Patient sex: M
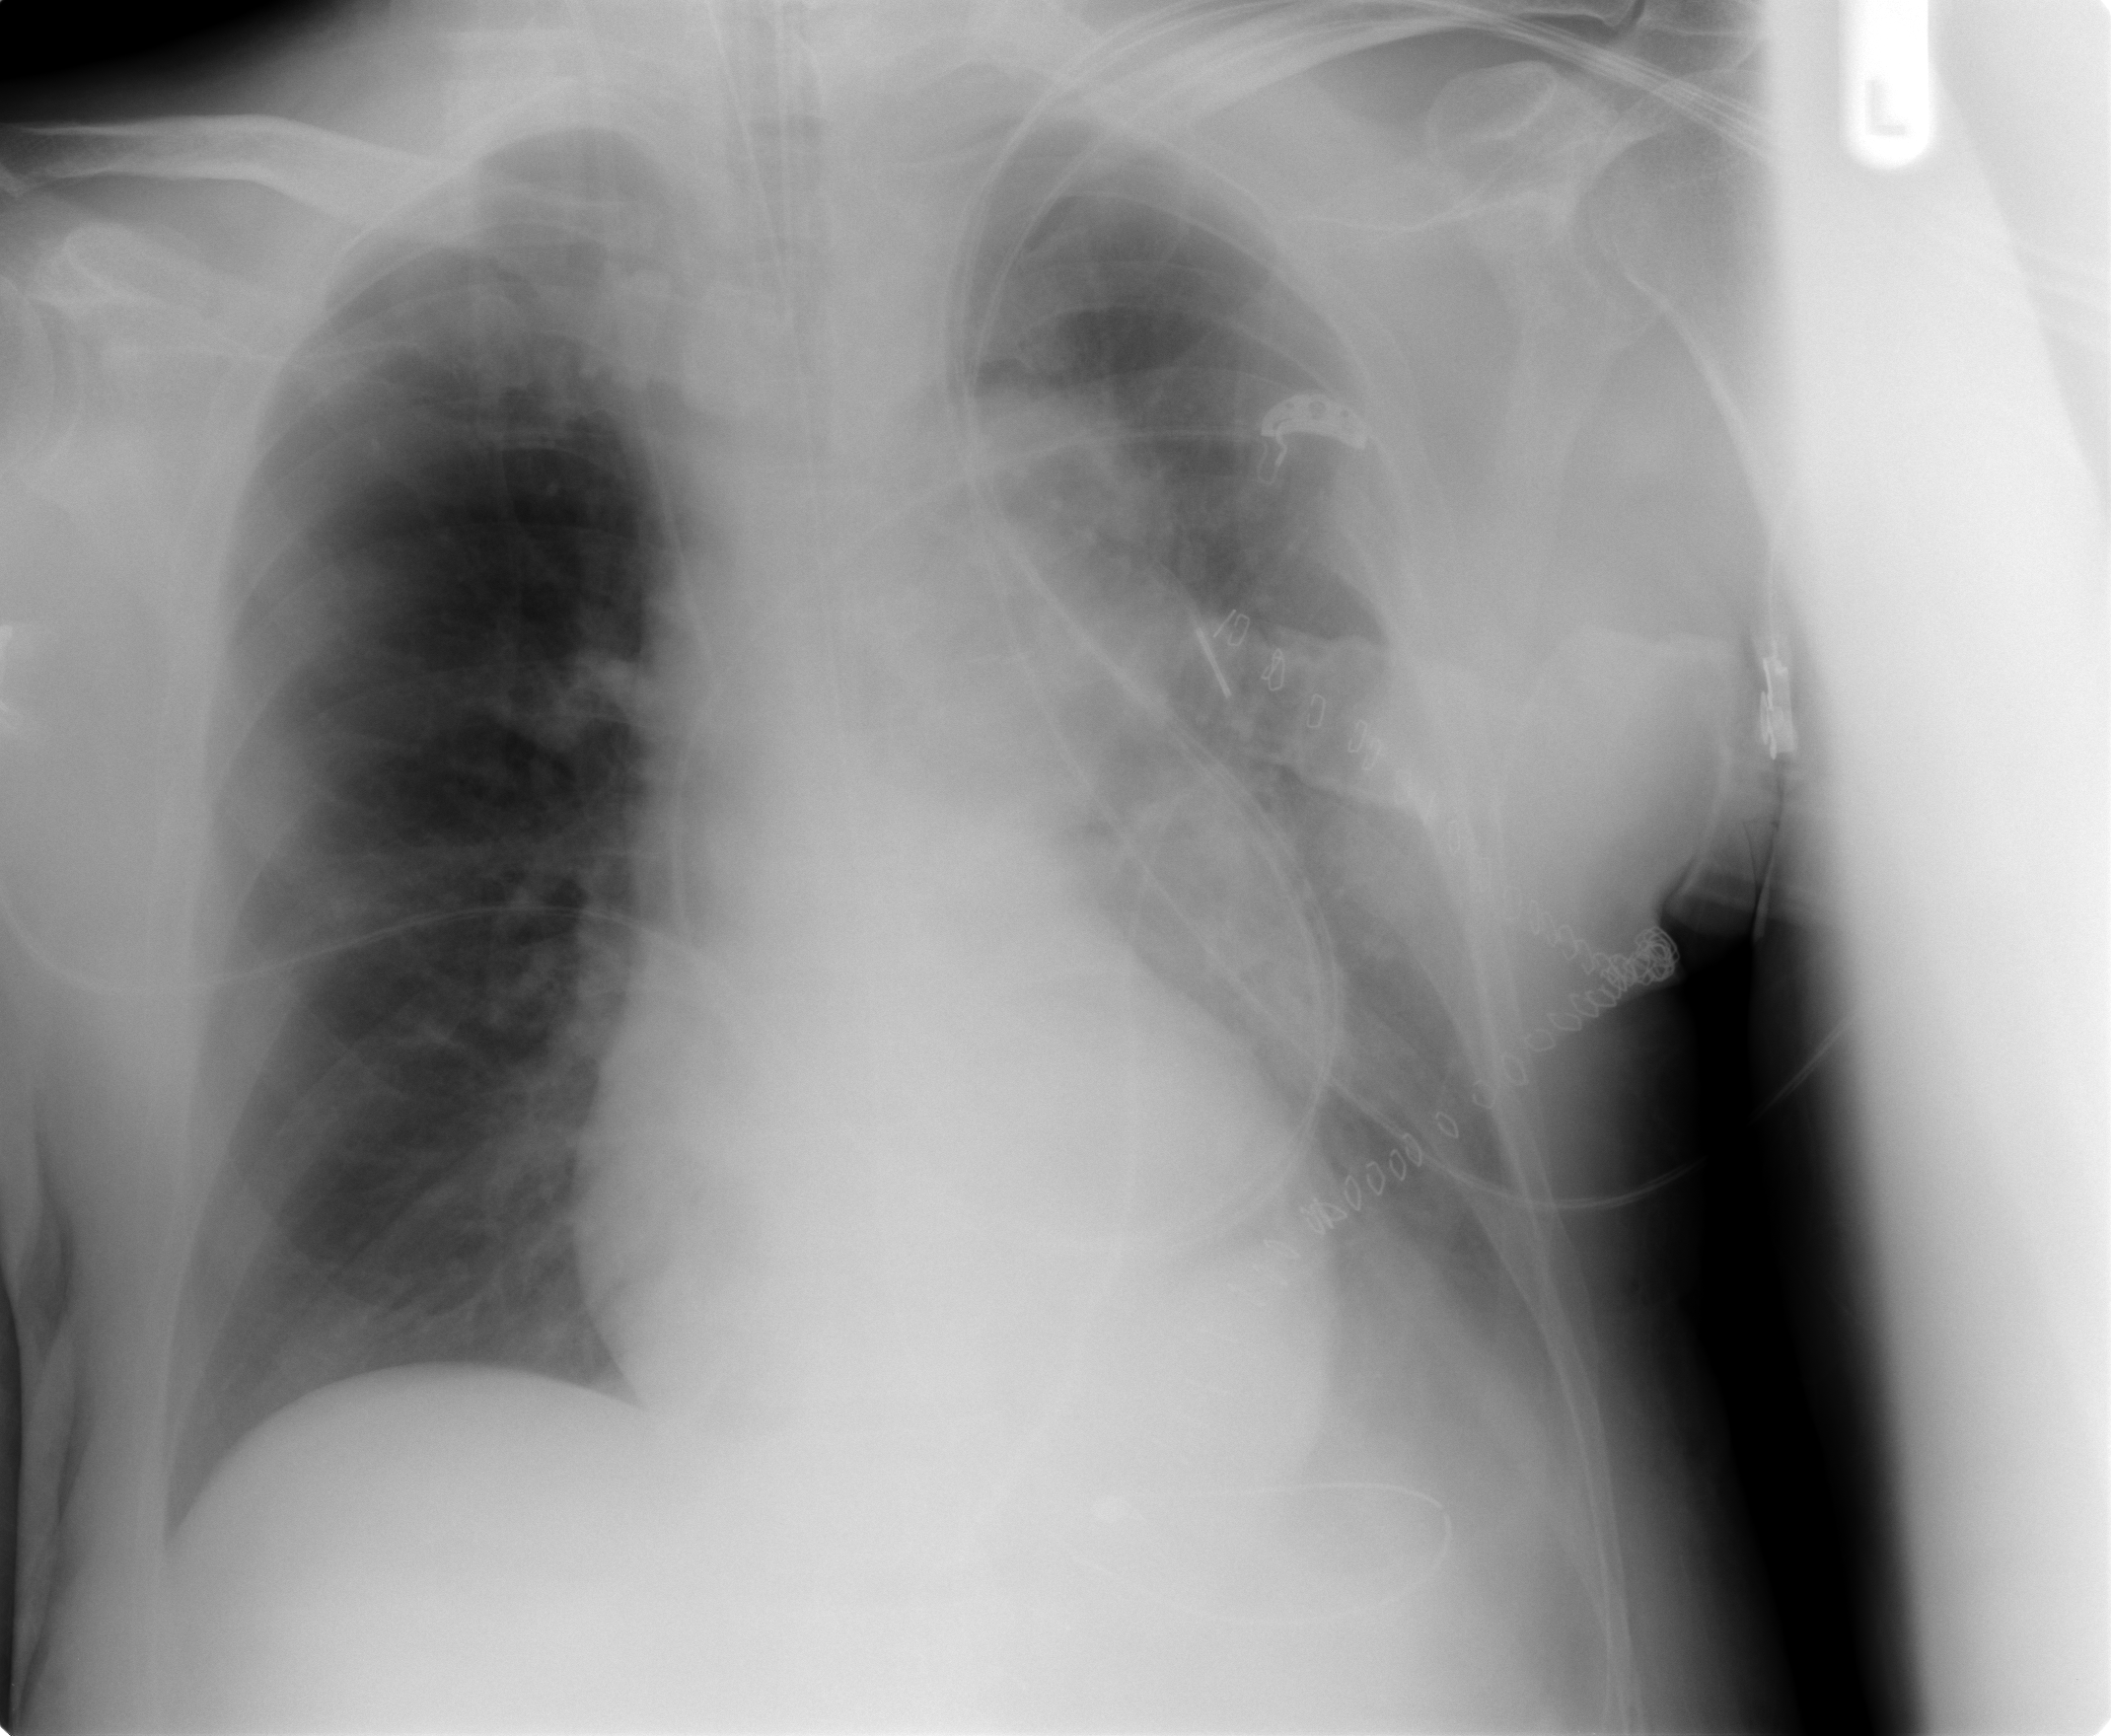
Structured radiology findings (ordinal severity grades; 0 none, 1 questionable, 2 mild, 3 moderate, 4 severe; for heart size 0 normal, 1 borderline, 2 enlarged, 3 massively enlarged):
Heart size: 0
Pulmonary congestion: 0
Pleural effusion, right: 0
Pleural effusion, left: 2
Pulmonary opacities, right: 0
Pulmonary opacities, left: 2
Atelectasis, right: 0
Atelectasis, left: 2